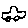
Label: car